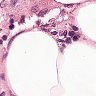
Metastatic tissue present: no